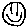
Label: smiley face